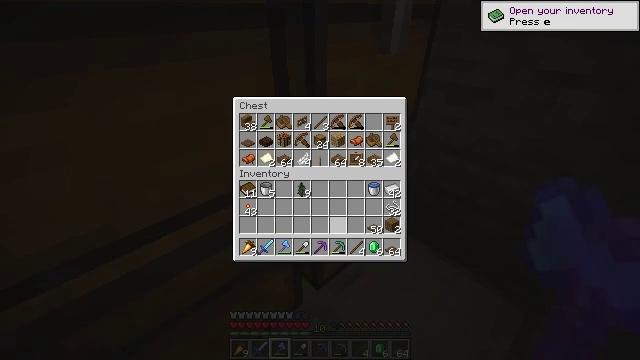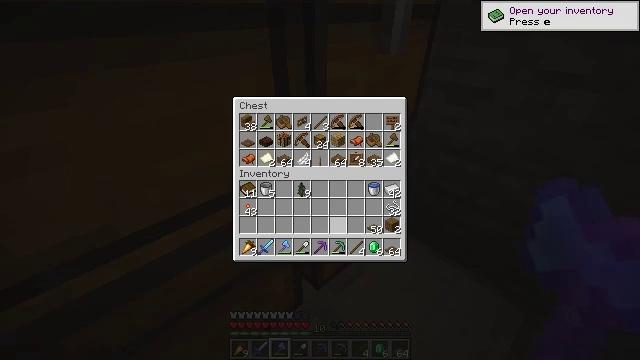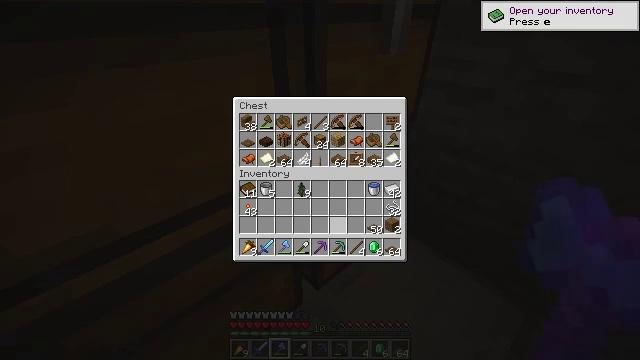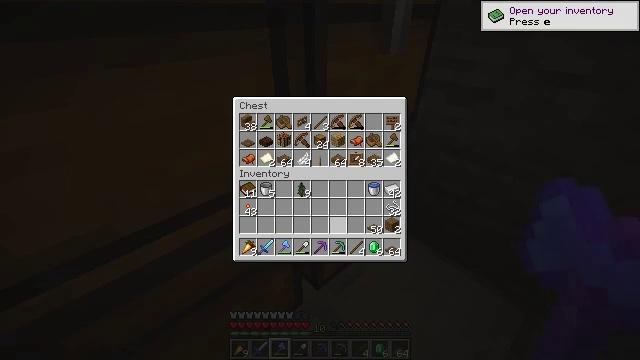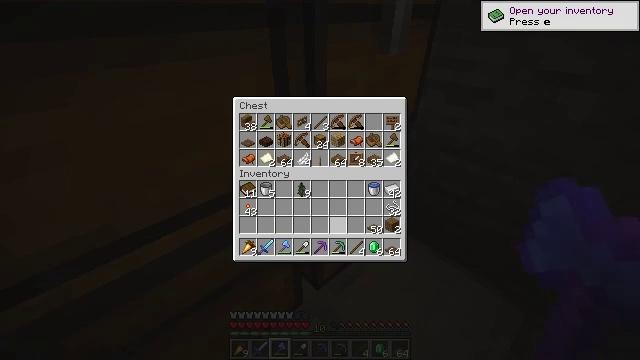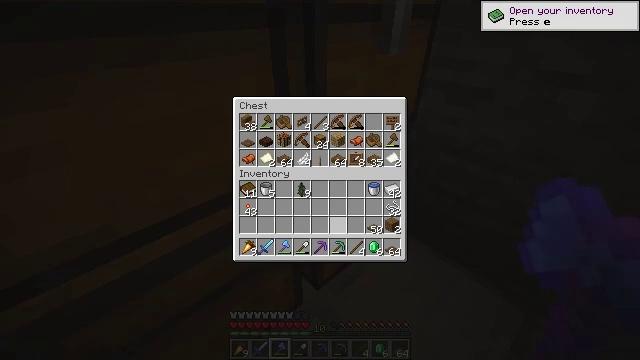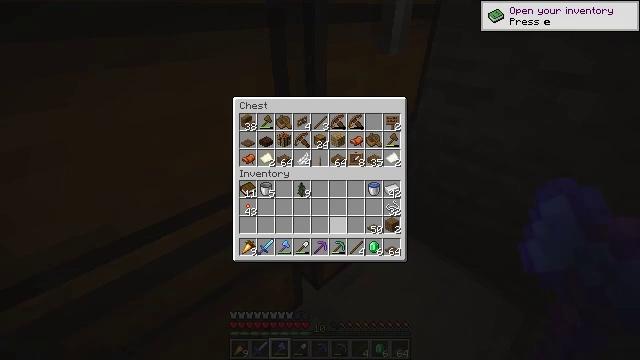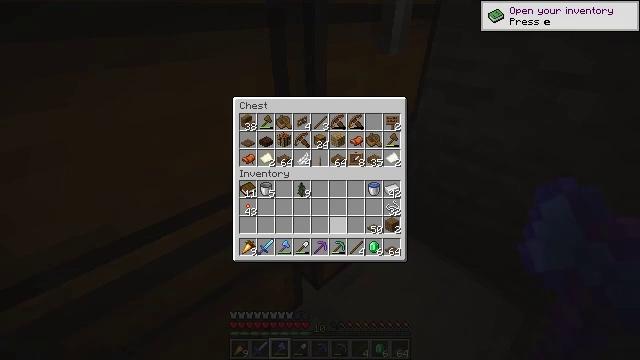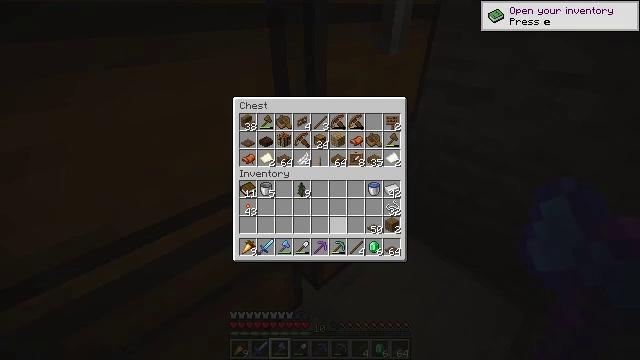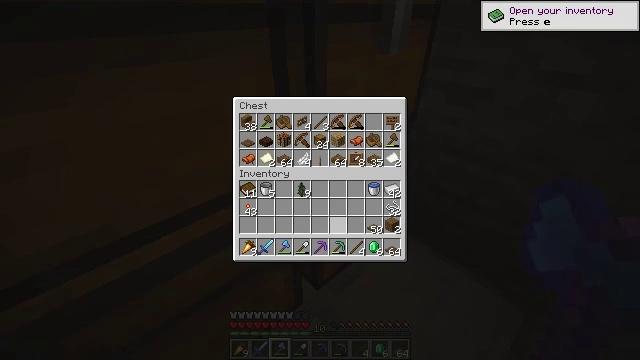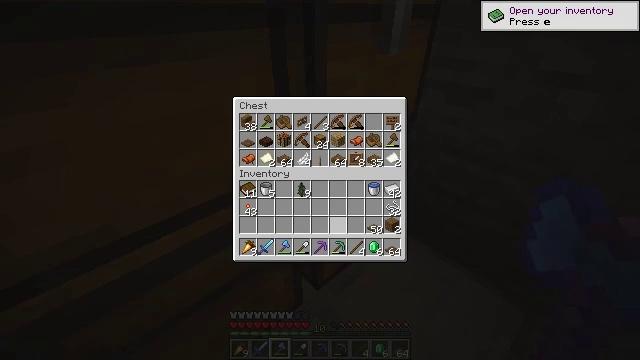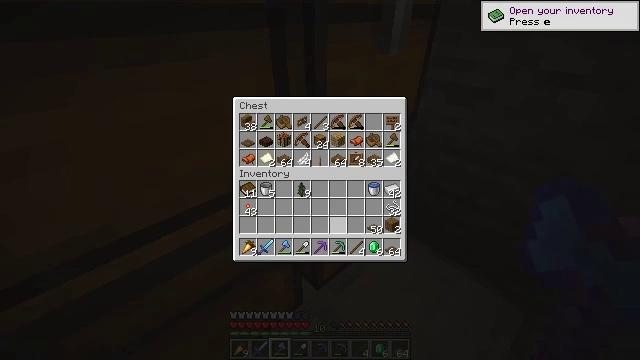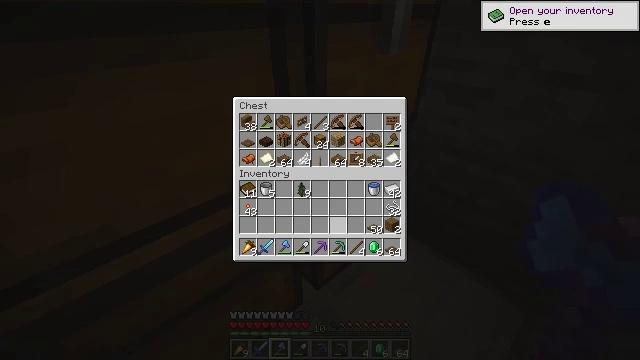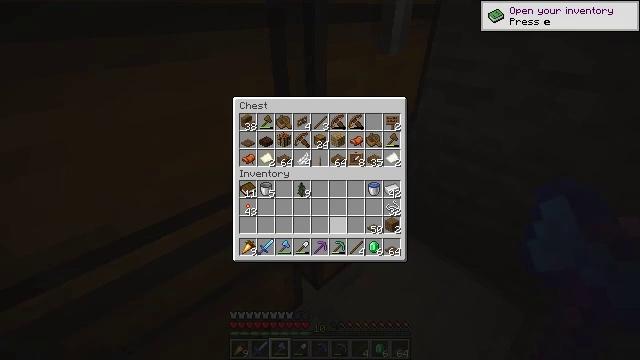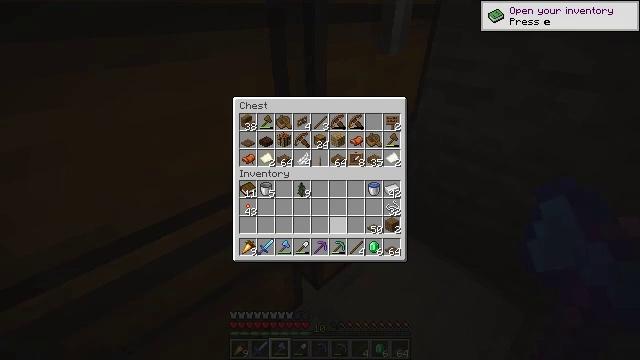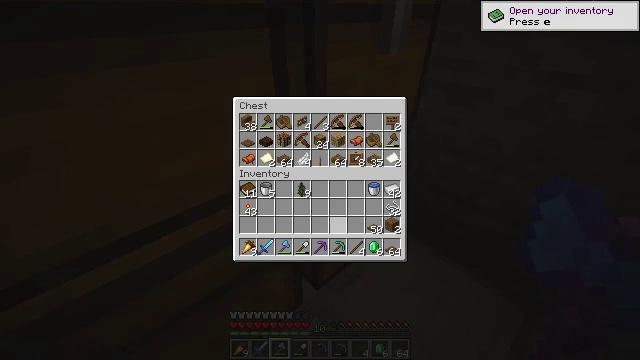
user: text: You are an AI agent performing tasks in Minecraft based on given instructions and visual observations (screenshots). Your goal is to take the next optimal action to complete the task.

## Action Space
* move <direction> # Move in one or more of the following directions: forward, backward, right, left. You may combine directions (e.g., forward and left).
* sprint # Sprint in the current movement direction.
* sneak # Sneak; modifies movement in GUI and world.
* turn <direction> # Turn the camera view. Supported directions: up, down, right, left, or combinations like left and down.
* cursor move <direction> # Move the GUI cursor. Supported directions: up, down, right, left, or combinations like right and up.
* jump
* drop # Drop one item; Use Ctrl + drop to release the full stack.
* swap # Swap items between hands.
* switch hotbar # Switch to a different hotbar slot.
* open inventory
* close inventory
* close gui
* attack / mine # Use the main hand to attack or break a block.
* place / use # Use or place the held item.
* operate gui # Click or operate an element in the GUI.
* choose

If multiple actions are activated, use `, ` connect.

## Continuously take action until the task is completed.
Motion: motion action
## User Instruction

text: Craft a fishing rod.
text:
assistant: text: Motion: sneak
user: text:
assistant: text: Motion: sneak
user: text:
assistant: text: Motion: sneak
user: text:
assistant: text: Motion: sneak
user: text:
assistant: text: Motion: sneak
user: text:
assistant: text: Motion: sneak
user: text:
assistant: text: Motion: sneak
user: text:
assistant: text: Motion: no_op
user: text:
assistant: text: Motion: no_op
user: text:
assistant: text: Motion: no_op
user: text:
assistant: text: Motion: no_op
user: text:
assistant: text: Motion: no_op
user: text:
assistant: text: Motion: no_op
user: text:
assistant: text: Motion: no_op
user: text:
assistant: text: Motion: no_op
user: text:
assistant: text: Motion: no_op
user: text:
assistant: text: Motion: no_op
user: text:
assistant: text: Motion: no_op
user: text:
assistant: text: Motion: no_op
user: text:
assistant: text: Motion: no_op
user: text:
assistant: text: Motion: no_op
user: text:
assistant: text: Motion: no_op
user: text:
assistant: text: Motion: no_op
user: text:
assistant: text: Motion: no_op
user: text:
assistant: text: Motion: no_op
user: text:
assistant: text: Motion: no_op
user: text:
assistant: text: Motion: no_op
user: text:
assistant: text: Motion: no_op
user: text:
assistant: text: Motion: no_op
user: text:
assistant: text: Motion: no_op